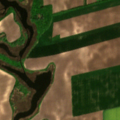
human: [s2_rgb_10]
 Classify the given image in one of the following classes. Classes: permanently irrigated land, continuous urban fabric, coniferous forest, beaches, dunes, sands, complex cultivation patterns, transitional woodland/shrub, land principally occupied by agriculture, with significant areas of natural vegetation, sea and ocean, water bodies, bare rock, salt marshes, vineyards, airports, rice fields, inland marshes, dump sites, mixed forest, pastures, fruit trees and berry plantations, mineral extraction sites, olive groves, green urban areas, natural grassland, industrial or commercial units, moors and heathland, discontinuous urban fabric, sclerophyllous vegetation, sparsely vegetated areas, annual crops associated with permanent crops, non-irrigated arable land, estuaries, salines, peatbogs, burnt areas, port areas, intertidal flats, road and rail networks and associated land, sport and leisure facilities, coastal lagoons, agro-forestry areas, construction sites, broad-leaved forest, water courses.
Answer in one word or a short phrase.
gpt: non-irrigated arable land, transitional woodland/shrub, water bodies